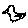
Label: bird